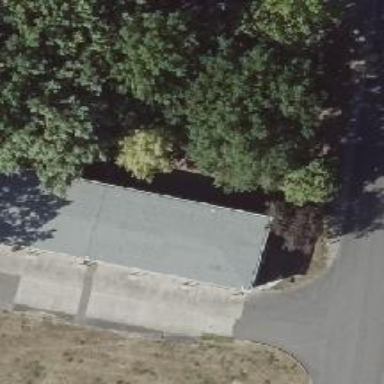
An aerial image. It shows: Group of garages.